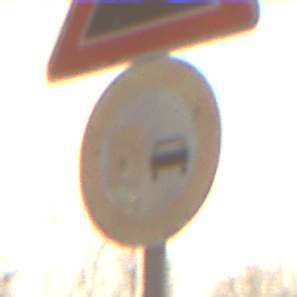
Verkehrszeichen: UeberholverbotKraftfahrzeuge
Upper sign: Gefaelle10
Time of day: SunriseSunset
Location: Outdoor (Nature)
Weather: PartlyCloudy
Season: NotSpecified
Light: Natural